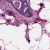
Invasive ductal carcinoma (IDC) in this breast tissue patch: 0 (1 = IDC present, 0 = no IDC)